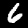
Digit: 6